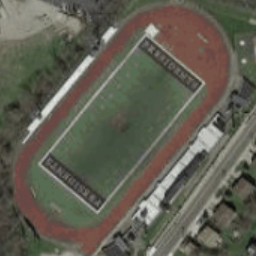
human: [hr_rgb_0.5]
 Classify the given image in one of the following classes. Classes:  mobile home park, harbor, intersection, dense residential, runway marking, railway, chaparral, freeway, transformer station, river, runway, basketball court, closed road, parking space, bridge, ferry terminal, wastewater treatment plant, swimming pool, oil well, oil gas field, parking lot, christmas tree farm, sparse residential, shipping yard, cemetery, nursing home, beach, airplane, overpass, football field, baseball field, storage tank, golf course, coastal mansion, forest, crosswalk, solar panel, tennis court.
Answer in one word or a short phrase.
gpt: football field